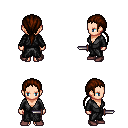
a pixel art fantasy rpg character, female body template, human, light skin, gray robe, gold greaves, brown ponytail hairstyle, maroon shoes, dagger, four views (front, back, left, right), 2x2 character sprite sheet, small pixel art, hard edges, no anti-aliasing